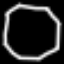
Label: octagon